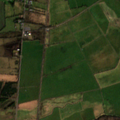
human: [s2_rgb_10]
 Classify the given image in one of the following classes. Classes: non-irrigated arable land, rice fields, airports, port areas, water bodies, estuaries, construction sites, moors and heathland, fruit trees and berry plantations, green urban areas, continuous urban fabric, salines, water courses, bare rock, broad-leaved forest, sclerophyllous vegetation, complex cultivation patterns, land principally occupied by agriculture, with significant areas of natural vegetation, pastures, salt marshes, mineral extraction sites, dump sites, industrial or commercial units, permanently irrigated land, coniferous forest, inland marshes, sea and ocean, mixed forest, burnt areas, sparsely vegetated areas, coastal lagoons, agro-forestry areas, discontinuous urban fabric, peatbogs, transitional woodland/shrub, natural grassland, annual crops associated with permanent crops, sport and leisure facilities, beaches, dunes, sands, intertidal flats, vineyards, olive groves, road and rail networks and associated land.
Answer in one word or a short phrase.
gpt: non-irrigated arable land, pastures, complex cultivation patterns, transitional woodland/shrub